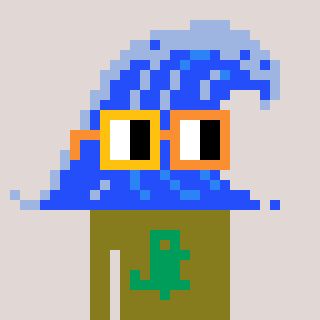
a pixel art character with square yellow and orange glasses, a wave-shaped head and a gunk-colored body on a warm background